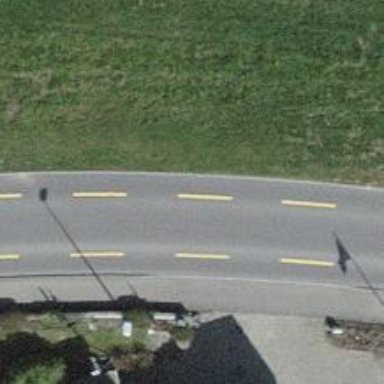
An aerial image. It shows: Tertiary road with asphalt surface and cycle lane.